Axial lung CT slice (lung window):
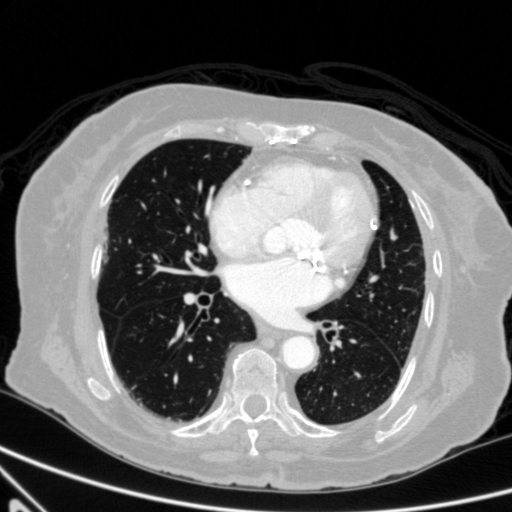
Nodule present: no